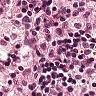
Metastatic tissue present: no